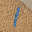
Label: 1